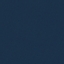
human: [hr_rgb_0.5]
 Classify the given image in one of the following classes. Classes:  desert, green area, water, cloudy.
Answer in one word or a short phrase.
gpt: water